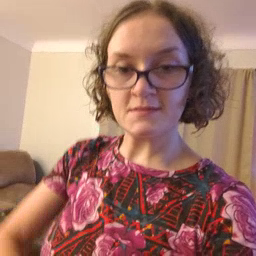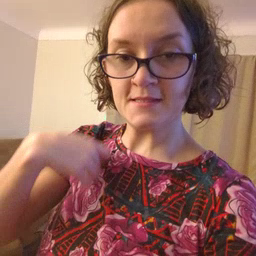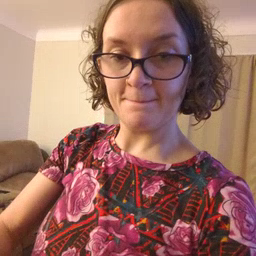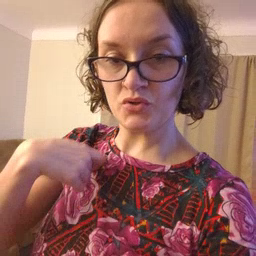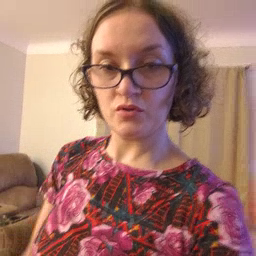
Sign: zipper